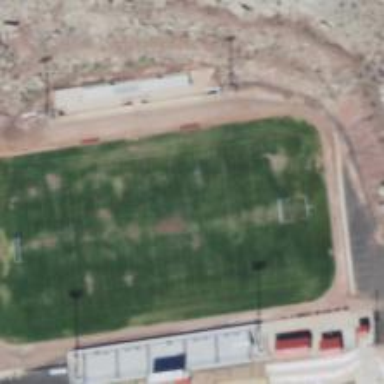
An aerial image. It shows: American football pitch.